Question: I use Epplus to export excel as following
'''
FileInfo newFile = new FileInfo(@"sample6.xlsx");
using (ExcelPackage pck = new ExcelPackage(newFile))
{
var ws = pck.Workbook.Worksheets.Add("Content");
ws.Cells["A1"].Value = true;
ws.Cells["A2"].Value = false;
pck.Save();
}
'''
The result excel show TRUE and FALSE

How can I show those cells as Yes/No
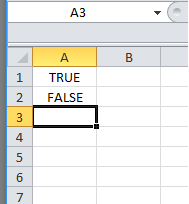
Answer: You should use excel template with custom format
<URL>
Then load that template and write 1/0 instead of True/False
'''
FileInfo newFile = new FileInfo(@"sample6.xlsx");
using (ExcelPackage pck = new ExcelPackage(newFile))
{
var ws = pck.Workbook.Worksheets["Content"];
ws.Cells["A1"].Value = 1;
ws.Cells["A2"].Value = 0;
pck.Save();
}
'''